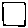
Label: square